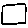
Label: square